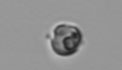
Label: Dinophyceae